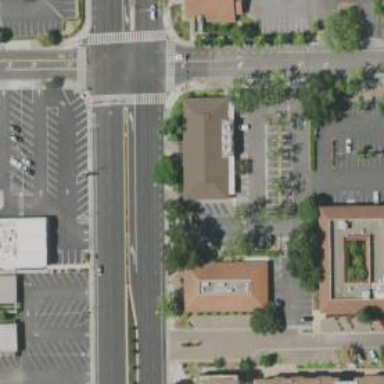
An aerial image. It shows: Parking area with surface.